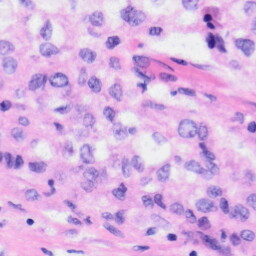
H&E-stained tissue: Liver